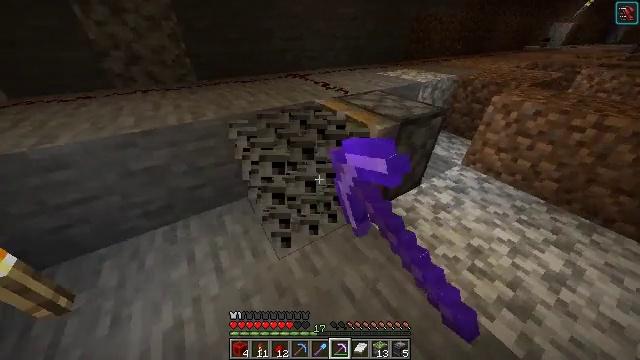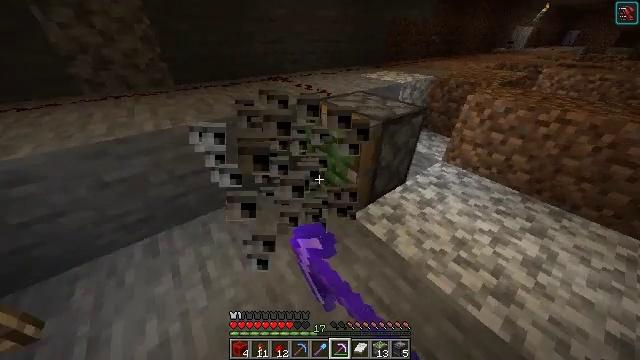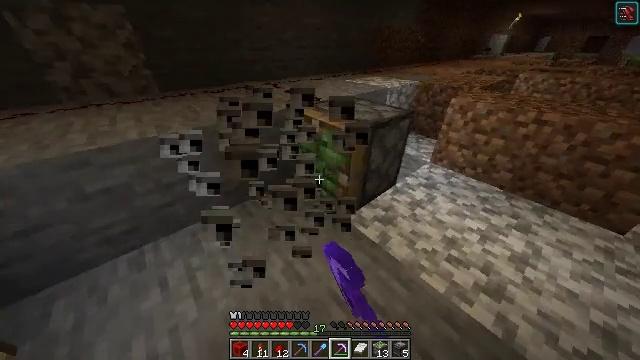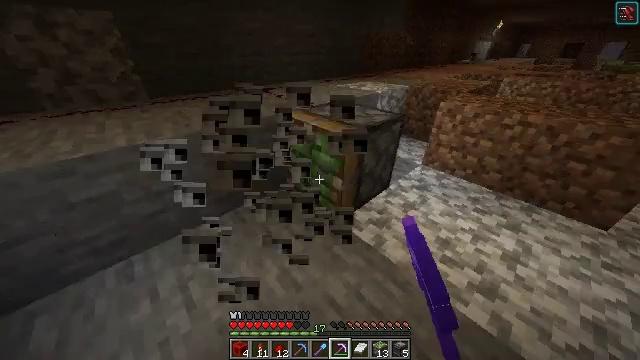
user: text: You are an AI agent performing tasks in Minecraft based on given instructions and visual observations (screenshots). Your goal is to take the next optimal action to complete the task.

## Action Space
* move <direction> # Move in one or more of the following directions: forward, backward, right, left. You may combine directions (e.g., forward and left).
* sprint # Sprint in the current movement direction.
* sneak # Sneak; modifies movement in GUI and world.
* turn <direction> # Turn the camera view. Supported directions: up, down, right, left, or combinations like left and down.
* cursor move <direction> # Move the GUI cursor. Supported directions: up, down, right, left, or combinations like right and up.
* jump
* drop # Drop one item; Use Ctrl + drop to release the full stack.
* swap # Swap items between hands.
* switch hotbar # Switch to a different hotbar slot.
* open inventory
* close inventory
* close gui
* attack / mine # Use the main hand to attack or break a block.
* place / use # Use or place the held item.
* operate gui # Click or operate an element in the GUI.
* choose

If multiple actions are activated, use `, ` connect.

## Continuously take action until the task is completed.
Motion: motion action
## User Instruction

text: Break the observer to move it.
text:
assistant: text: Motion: turn right, attack / mine
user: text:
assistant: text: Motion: turn right and up, attack / mine
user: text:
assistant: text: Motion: turn right and up, attack / mine
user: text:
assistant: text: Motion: attack / mine